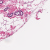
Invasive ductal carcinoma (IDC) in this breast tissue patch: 0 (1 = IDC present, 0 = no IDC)